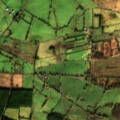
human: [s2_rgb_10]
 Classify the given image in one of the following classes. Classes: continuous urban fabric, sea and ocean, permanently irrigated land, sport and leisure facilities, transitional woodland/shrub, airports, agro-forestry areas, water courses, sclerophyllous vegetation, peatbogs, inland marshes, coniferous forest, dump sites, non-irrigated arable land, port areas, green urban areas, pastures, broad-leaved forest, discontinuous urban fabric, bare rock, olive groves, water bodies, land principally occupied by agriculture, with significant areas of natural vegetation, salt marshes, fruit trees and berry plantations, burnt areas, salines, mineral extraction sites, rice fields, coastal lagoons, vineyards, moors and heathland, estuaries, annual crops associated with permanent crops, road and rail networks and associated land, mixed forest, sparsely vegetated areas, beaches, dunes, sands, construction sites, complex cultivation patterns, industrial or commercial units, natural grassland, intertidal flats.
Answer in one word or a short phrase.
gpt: pastures, coniferous forest, transitional woodland/shrub